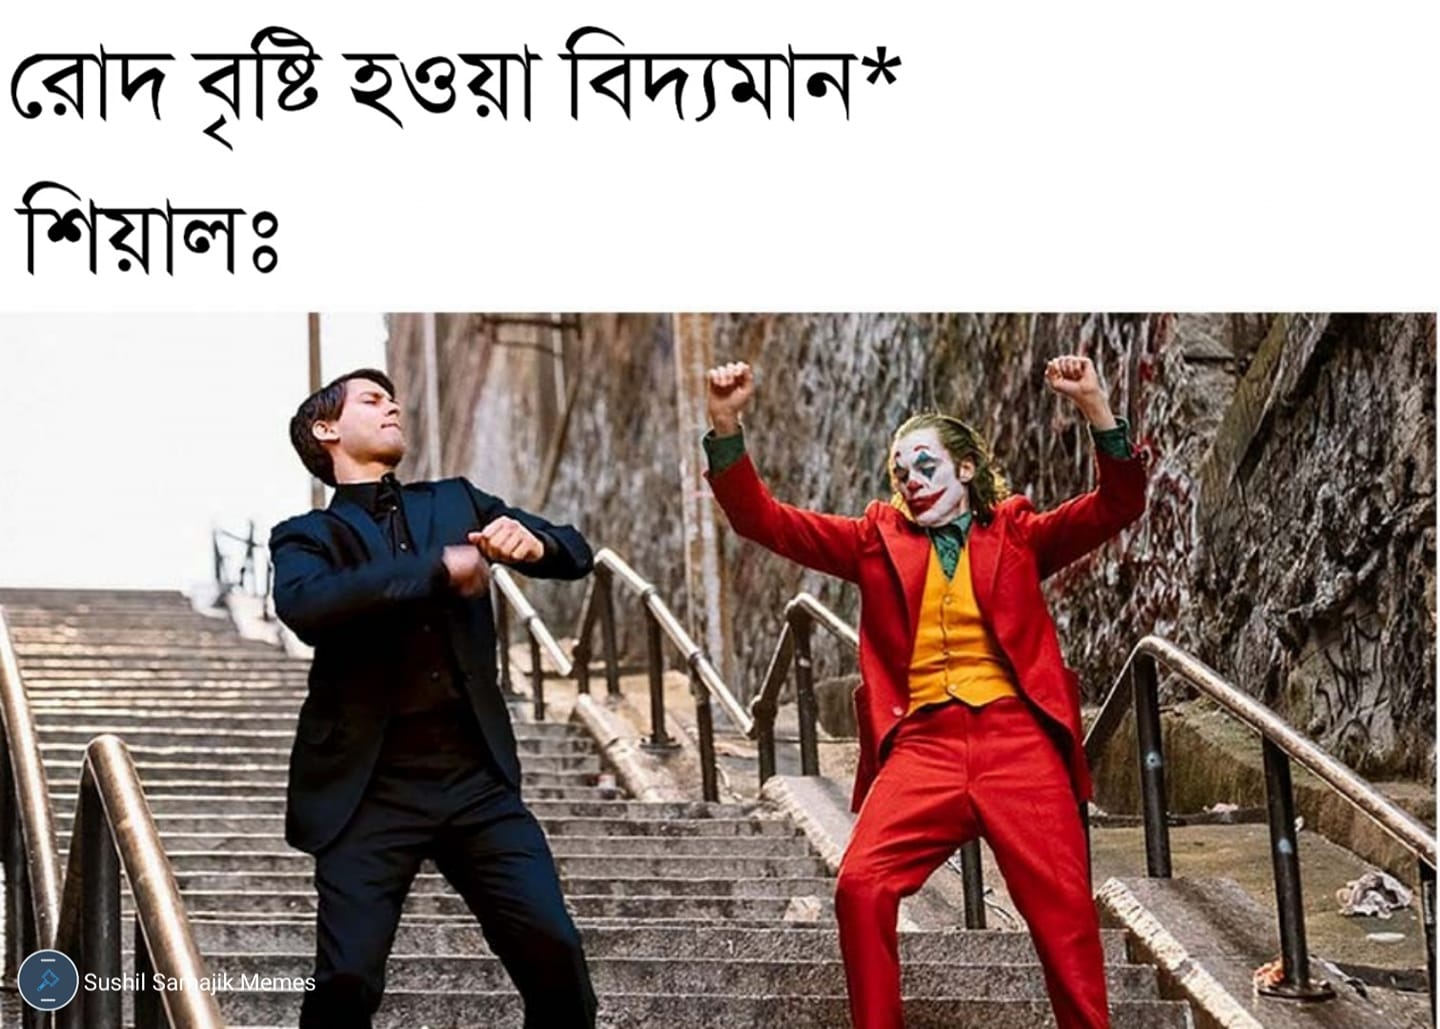
Caption: রোদ বৃষ্টি হওয়া বিদ্যমান      শিয়ালঃ
Label: non-hate